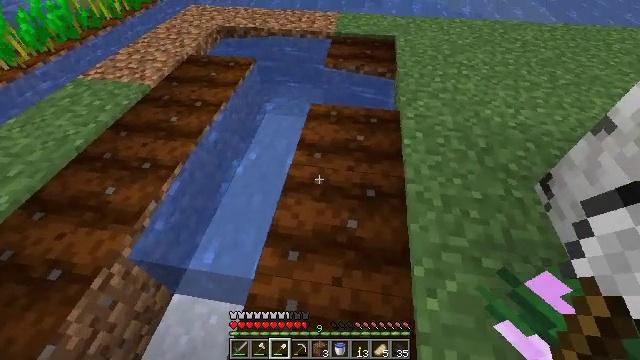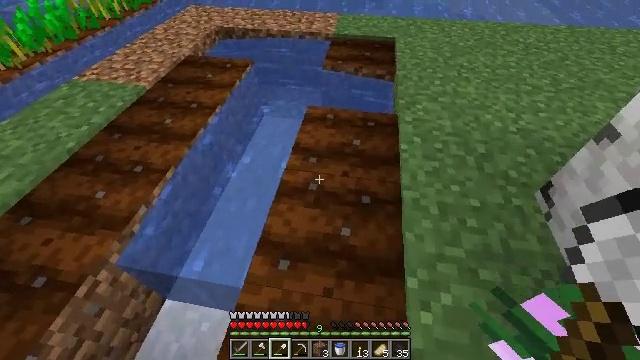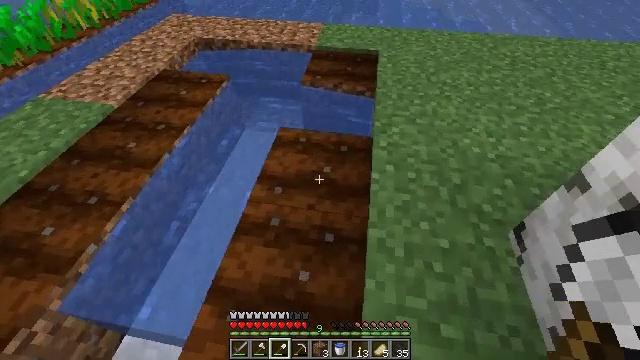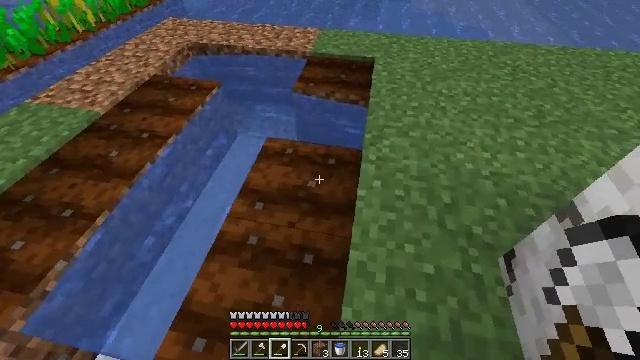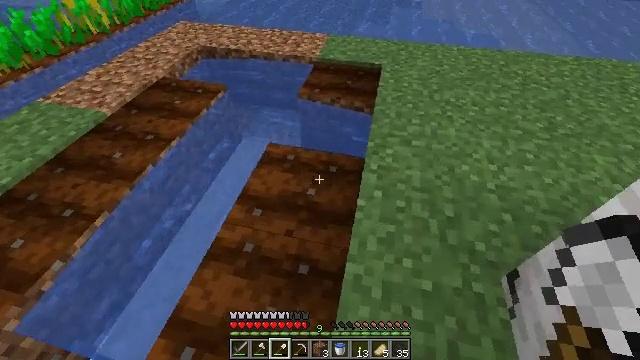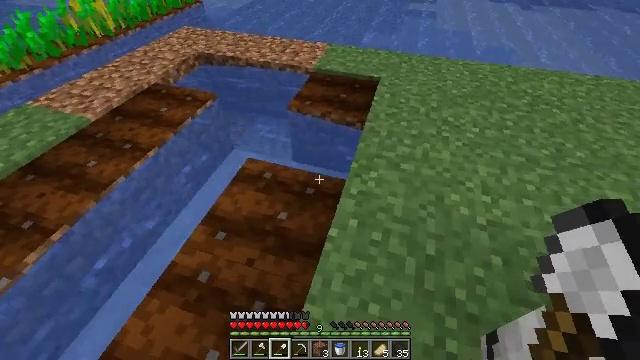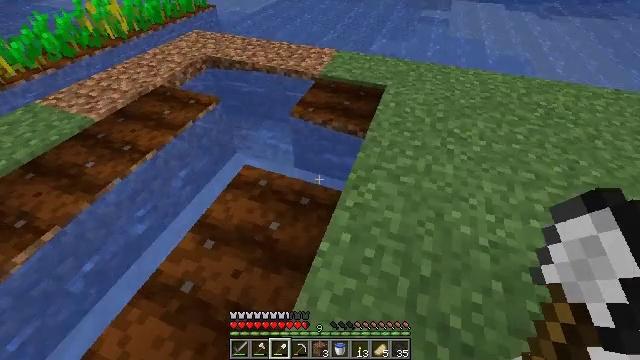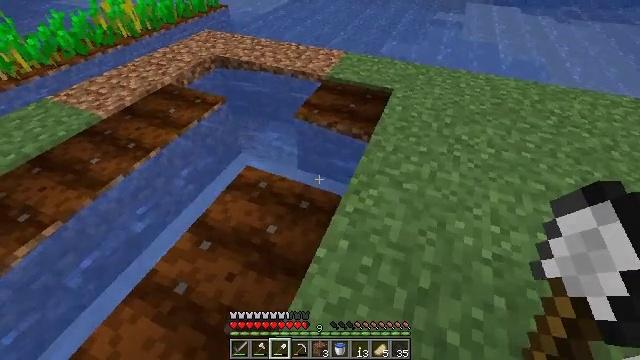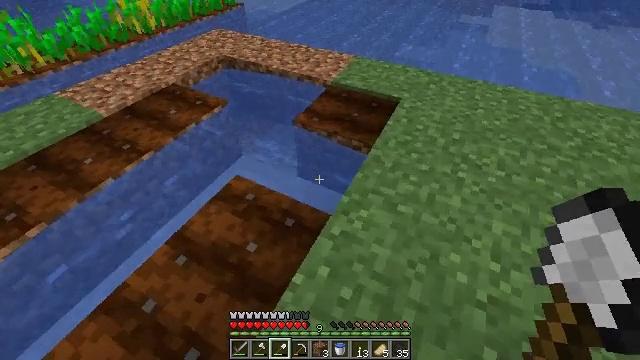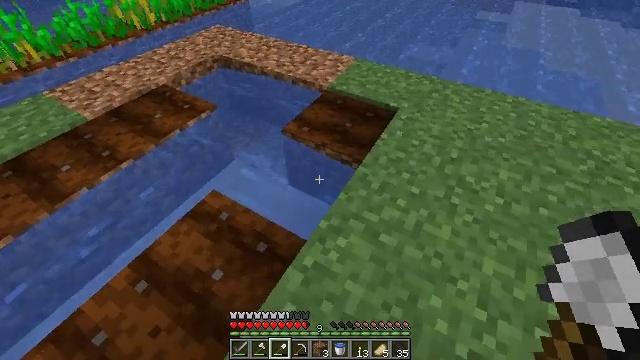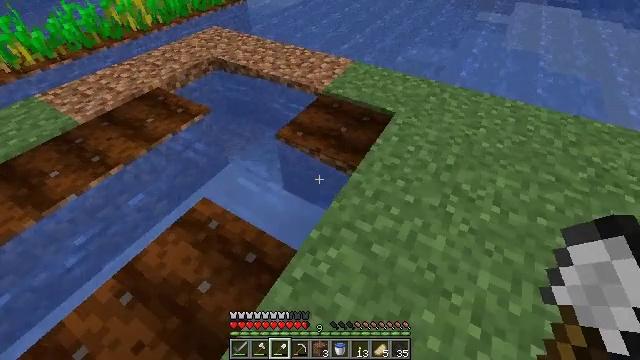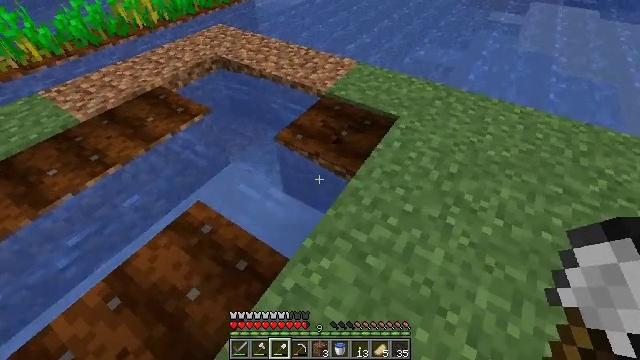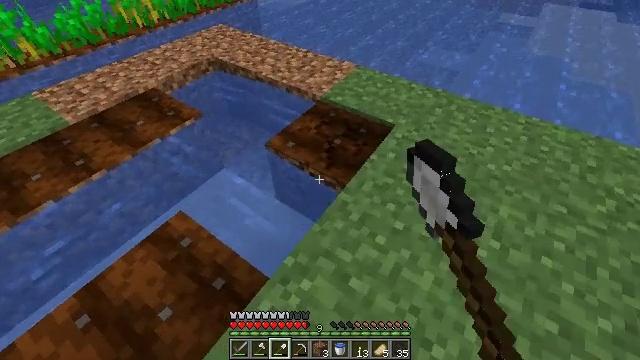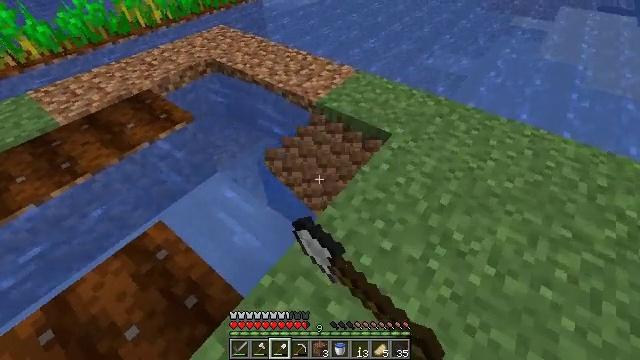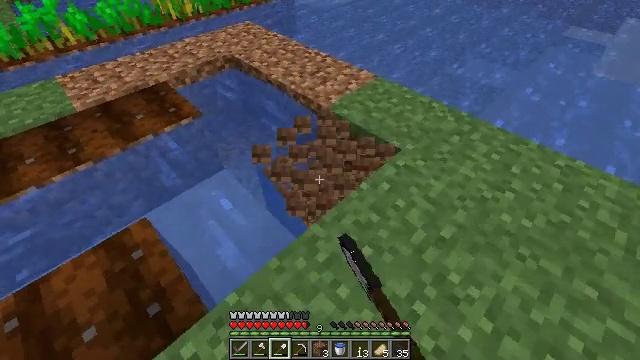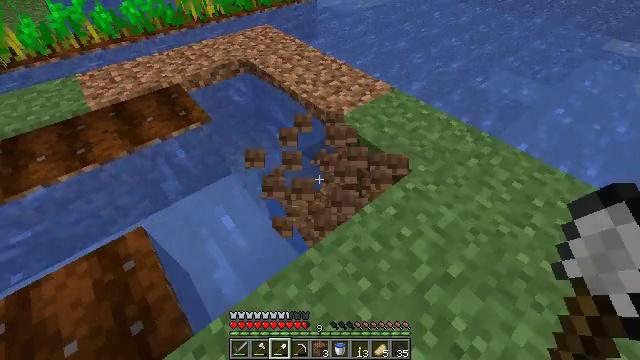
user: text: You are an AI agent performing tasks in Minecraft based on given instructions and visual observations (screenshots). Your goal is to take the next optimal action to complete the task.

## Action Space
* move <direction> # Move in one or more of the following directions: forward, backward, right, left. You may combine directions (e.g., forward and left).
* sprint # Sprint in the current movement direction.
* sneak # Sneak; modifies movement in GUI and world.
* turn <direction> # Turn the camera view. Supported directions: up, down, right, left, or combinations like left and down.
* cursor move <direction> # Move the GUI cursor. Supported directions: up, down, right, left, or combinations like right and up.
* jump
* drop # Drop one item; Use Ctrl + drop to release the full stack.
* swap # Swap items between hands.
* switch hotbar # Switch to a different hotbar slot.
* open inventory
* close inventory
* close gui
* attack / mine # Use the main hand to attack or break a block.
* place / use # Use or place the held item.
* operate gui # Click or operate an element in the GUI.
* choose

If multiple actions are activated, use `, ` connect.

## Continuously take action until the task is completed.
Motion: motion action
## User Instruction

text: Dig up the farmland.
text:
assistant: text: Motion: move forward and move right
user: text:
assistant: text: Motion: move forward and move right
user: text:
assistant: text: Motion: move forward and move right, turn left
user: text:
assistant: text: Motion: move forward and move right, turn left
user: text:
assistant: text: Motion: move forward and move right, turn left
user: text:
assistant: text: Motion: move forward and move right, turn left
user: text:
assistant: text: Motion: move forward and move right, turn left
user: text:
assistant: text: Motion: move forward and move right, turn left
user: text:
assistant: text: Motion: move forward and move right, turn left and down
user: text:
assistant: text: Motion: move forward and move right
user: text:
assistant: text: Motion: move forward and move right, turn left, attack / mine
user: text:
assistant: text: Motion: move forward and move right, turn left, attack / mine
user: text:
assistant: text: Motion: move forward and move right, turn left, attack / mine
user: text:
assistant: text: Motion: move forward and move right, turn left, attack / mine
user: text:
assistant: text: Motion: move forward, turn left, attack / mine
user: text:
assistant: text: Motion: move forward, turn left, attack / mine
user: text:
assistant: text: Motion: move forward, turn left, attack / mine
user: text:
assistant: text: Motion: attack / mine